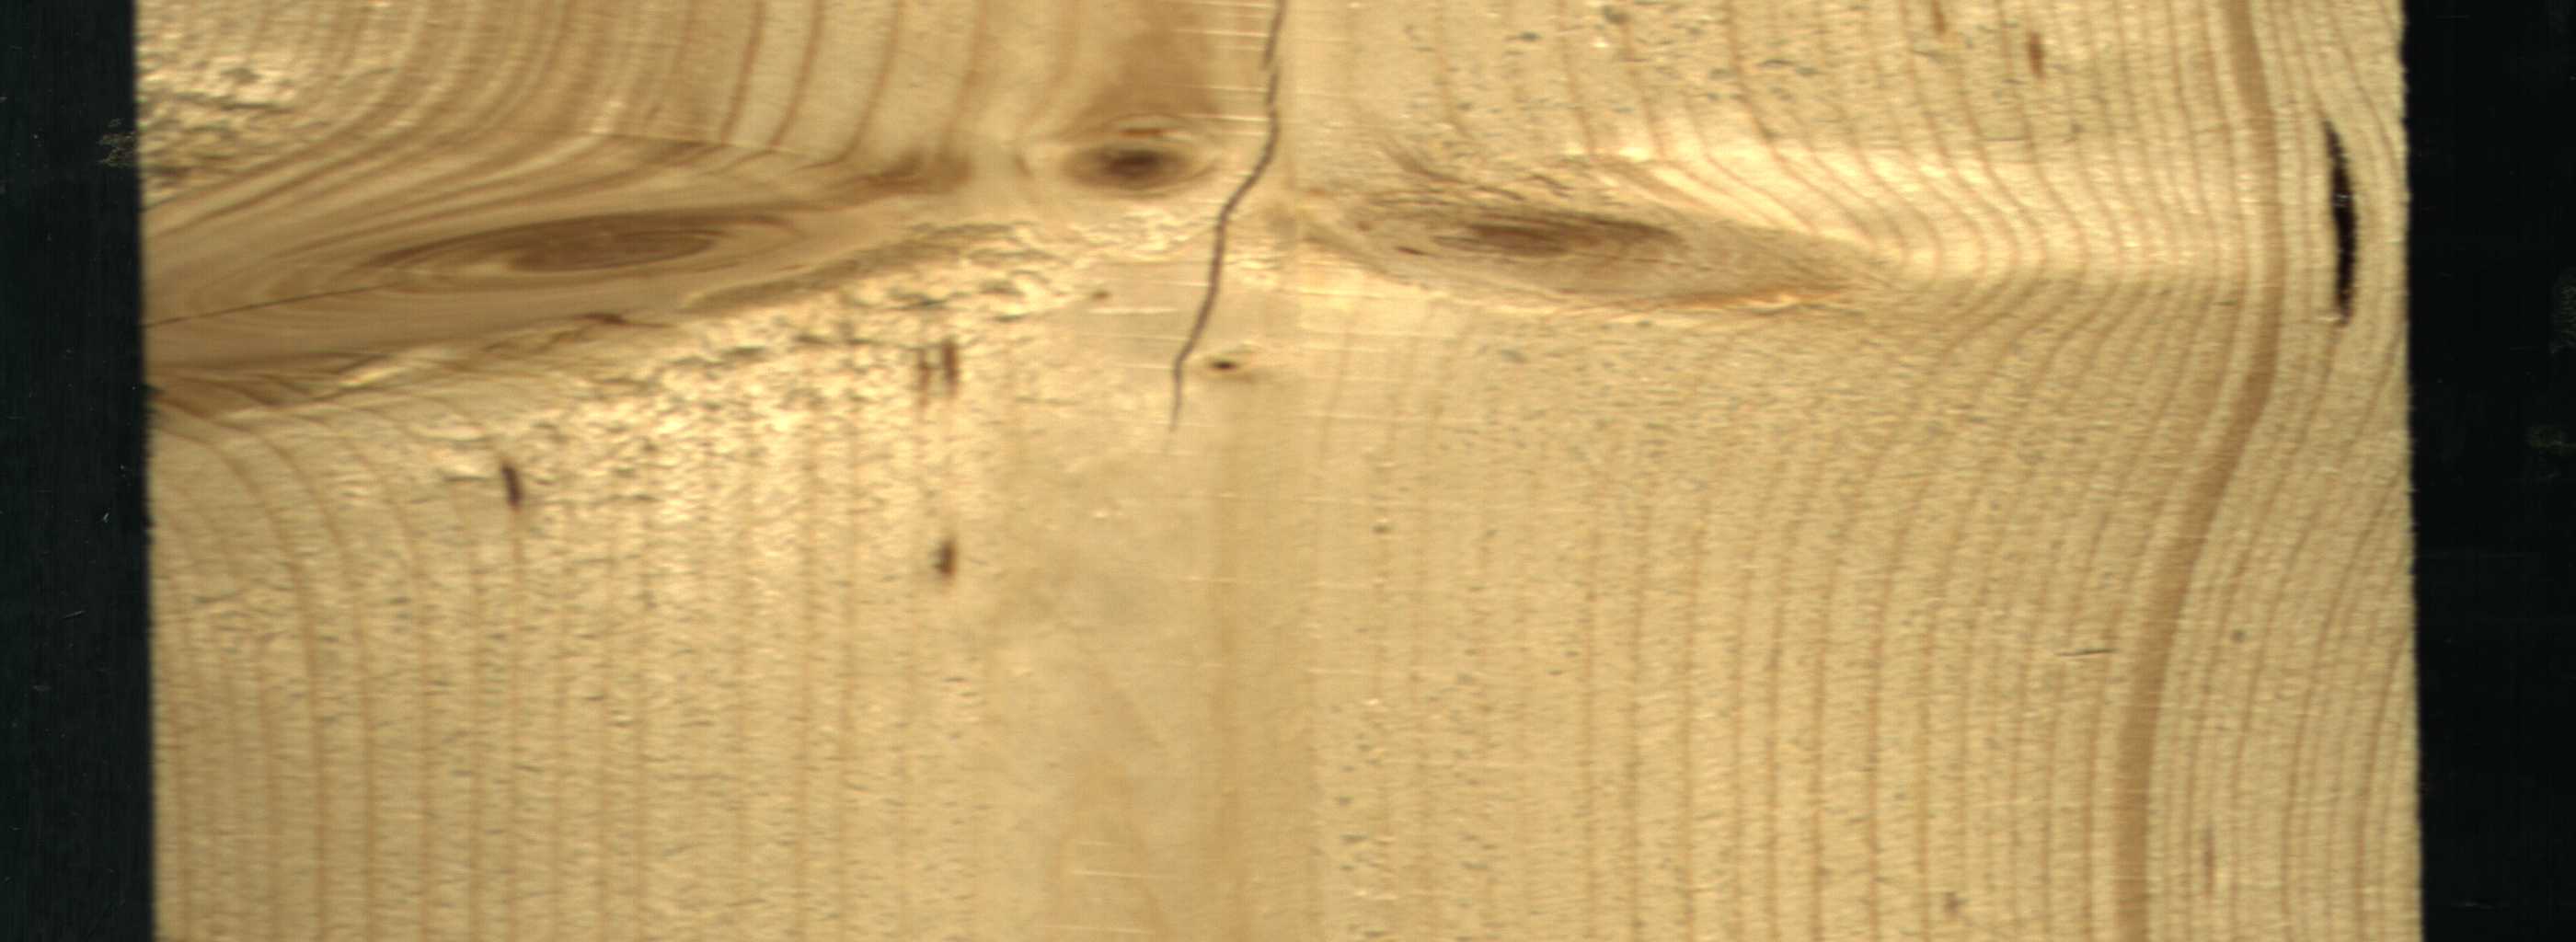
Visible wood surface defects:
resin
resin
resin
resin
Crack
knot_with_crack
Live_Knot
Live_Knot
Live_Knot